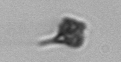
Label: Euglena